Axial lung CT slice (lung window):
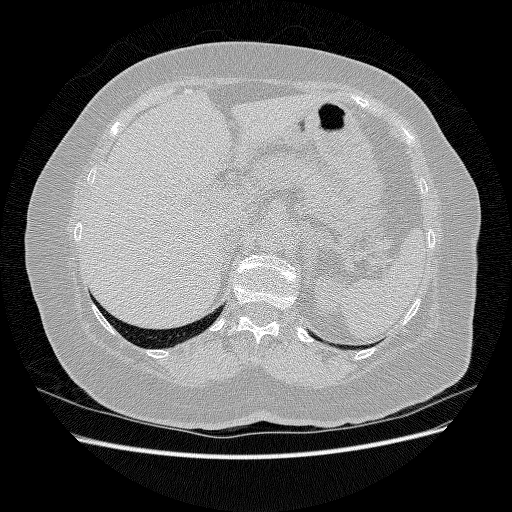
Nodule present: no